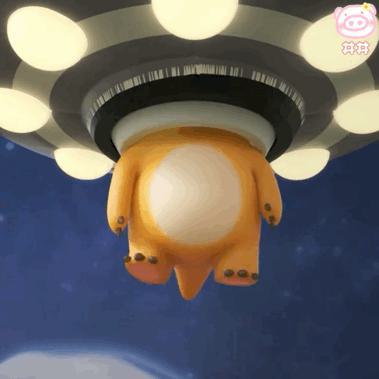
Label: nailong